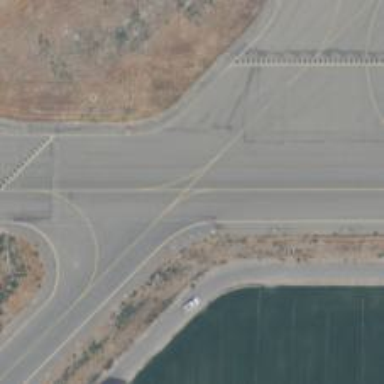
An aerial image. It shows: Image of taxiway at airport.